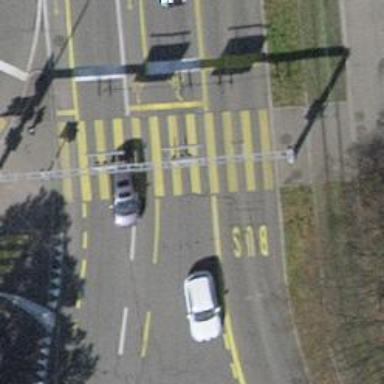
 there are traffic signals and zebra crossing."